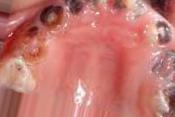
Condition: Caries